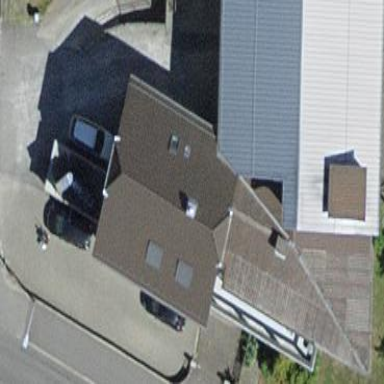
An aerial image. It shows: Industrial building with gabled roof.